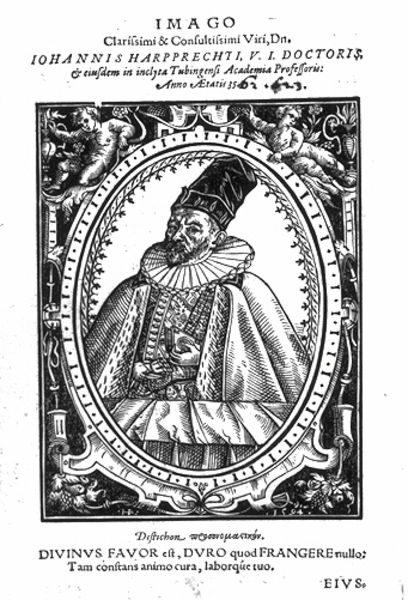
Titel: Bildnis des Johannes Harpprecht
Künstler: Hans Ulrich Alt
Institution: (Seriendruck)
Schlagwörter: mann, umhang, weiß, hut, schwarz, blick, muster, ornament, bart, kappe, gesicht, johannes, kragen, pelz, rahmen, bild, bildnis, halskrause, hände, portrait, porträt, mantel, adel, oval, engel, holzschnitt, haltung, grafik, wagenrad, kartusche, buch, medaillon, druck, druckgraphik, radierung, stich, krause, priester, gelehrter, putten, putti, flugblatt, doktor, rollwerk, imago, reicher, eingeschrieben, ovan